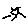
Label: sun